Question: I have a 4 chart subplot in Python that I am using to help calculate model selection. The models are regression models, so I am using a mix of histograms (predictions x actuals) and bar charts (train, test, cv scores). My code is as follows:
'''
fig = make_subplots(3,2, specs=[[{'colspan':2}, None],
[{'colspan':2}, None],
[{'type':'xy'}, {'type':'xy'}]
],
subplot_titles=('Log of Predictions and Actuals','Test and Train Scores','Test Score','Cross Validation'))
fig.add_histogram(x=np.log(y_test), name='Actuals', xbins={'size':0.1},
row=1,col=1)
fig.add_histogram(x=np.log(preds), name='Predictions', xbins={'size':0.1},
row=1,col=1),
for score in ['test','train']:
fig.add_bar(x=scores_kf_df.T.index,y=scores_kf_df.T[str(score)], name=score, row=2, col=1)
for score in ['test']:
fig.add_bar(x=scores_kf_df.T.index,y=scores_kf_df.T[str(score)], name=score, row=3, col=1)
for score in ['cv']:
fig.add_bar(x=scores_kf_df.T.index,y=scores_kf_df.T[str(score)], name=score, row=3, col=2)
fig.update_layout({'height':1200,'width':800,
'title':{'text':'Accuracy Metrics of Each Model','x':0.5, 'font':{'size':28}},
'xaxis':{'categoryorder':'total descending'}})
'''
My output is as follows:

My question is, how do I make the bottom three bar charts so that they are in line the way bar charts should be? I would like to sort by descending for each of these, but the only thing I can find is fig.update_layout({'xaxis':'total descending'}), which doesn't work.
How do I sort by descending when it comes to multiple subplots?
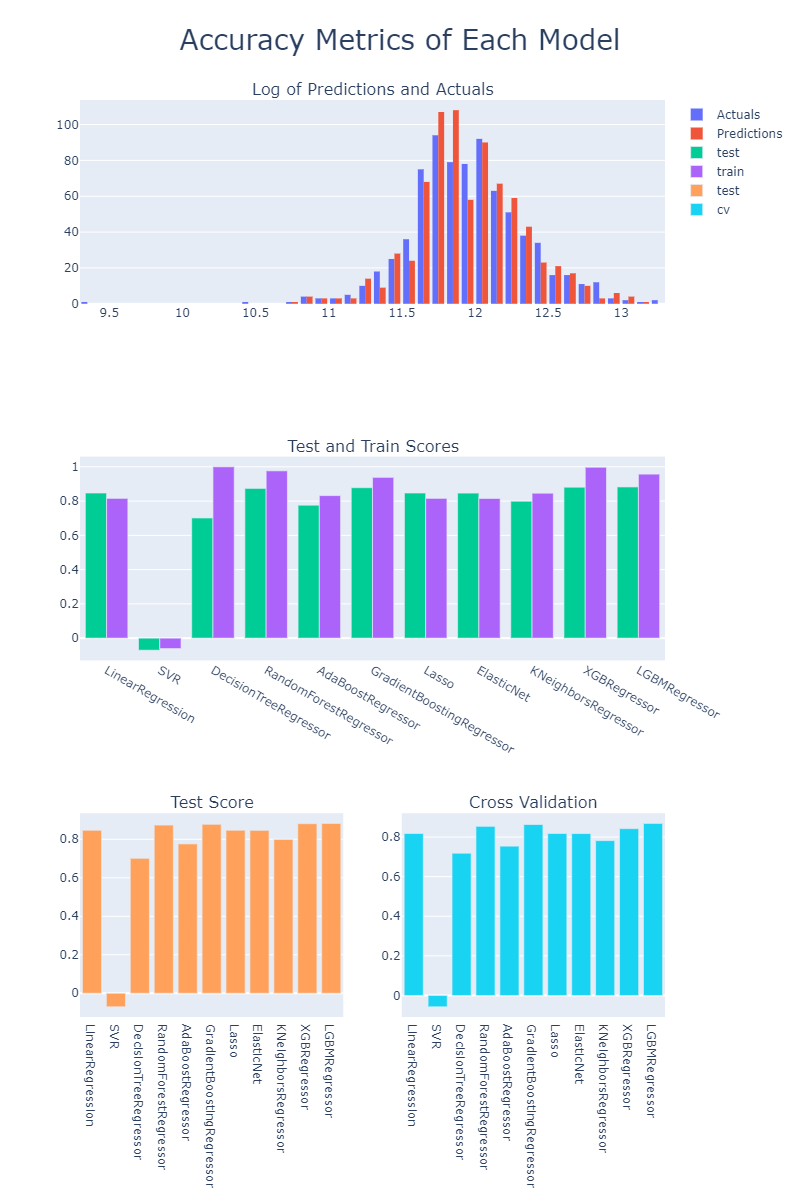
Answer: Figured it out - simple solution of reordering the dataframe prior to plotting.
'''
for score in scores_kf_df.T.columns:
df_sorted = scores_kf_df.T.sort_values(by=score, ascending=False)
fig.add_bar(x=df_sorted.index,y=df_sorted[str(score)], name=score, row=1, col=1)
'''
df_sorted here is just all values sorted by descending.